Aerial crown-view tile of a tropical tree (Barro Colorado Island, Panama), acquired 20250616:
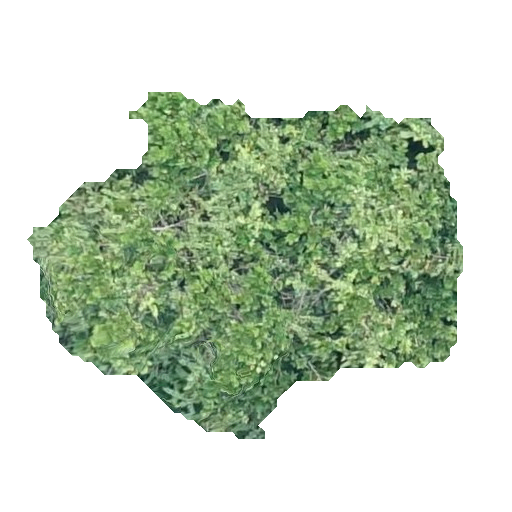
Species: Anacardium excelsum
GBIF accepted scientific name: Anacardium excelsum
Crown area: 150.925 m²